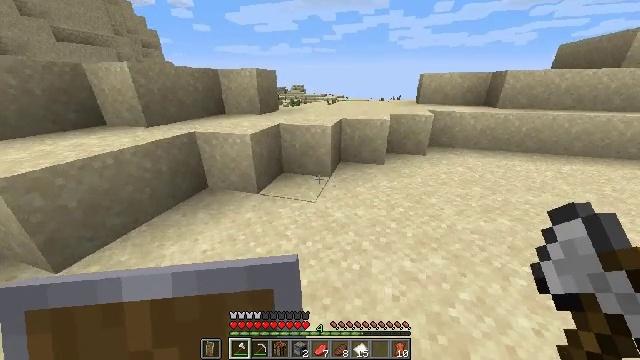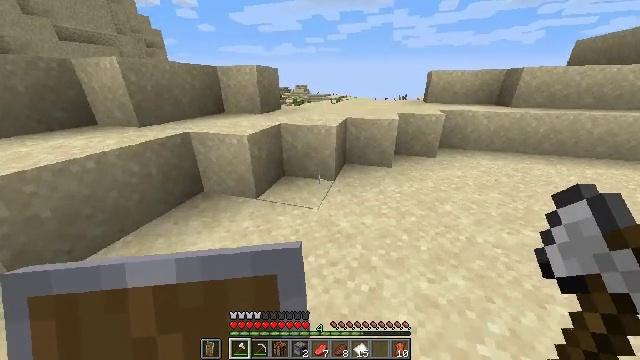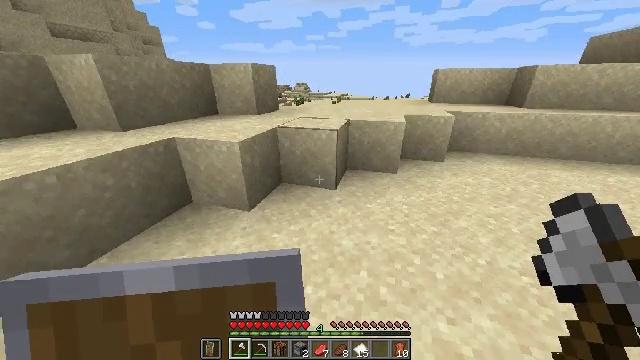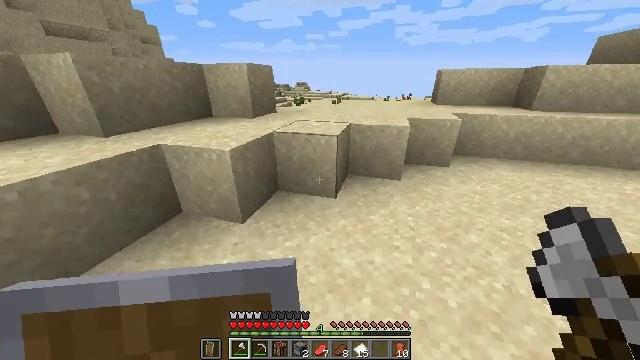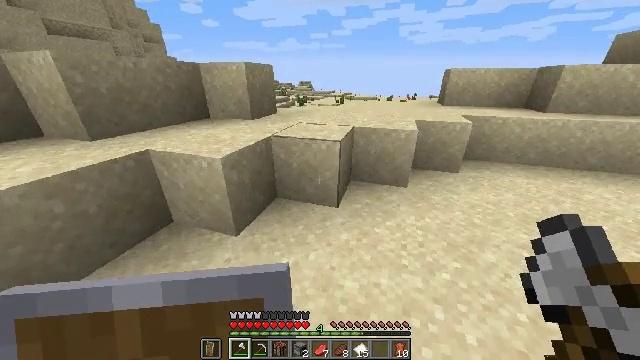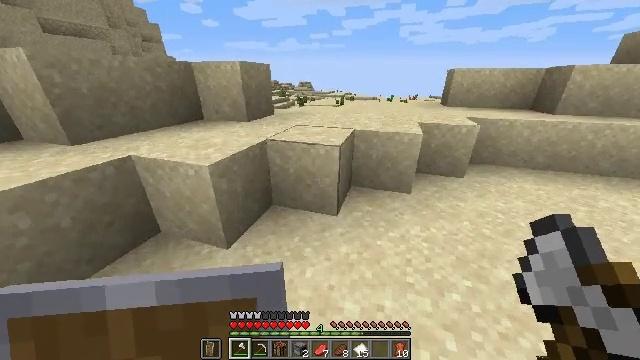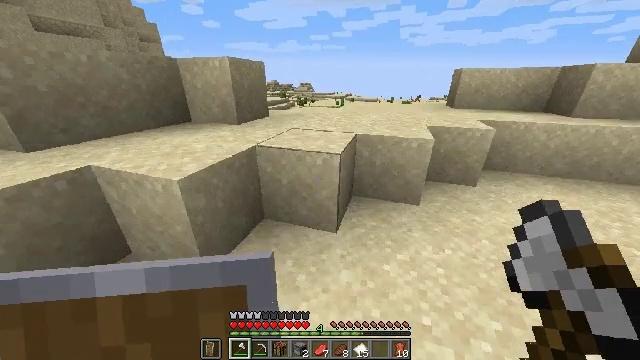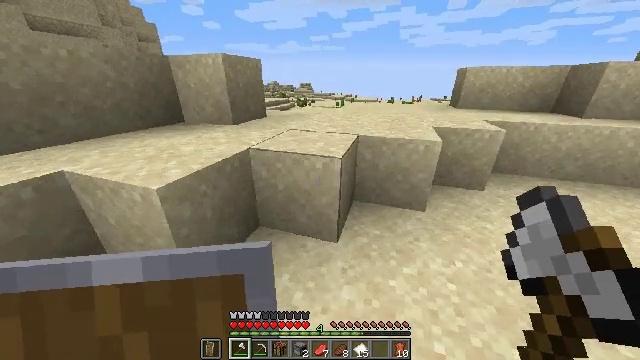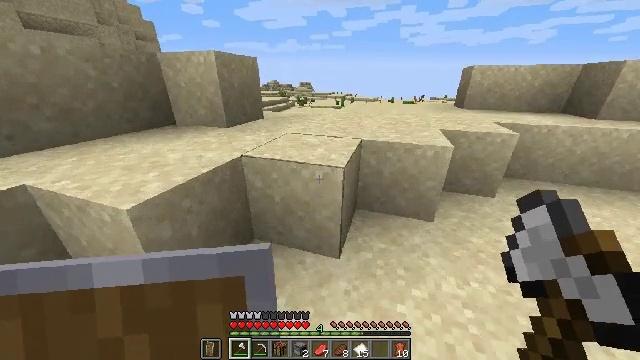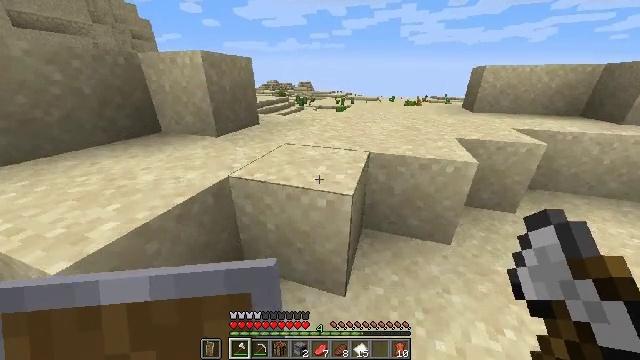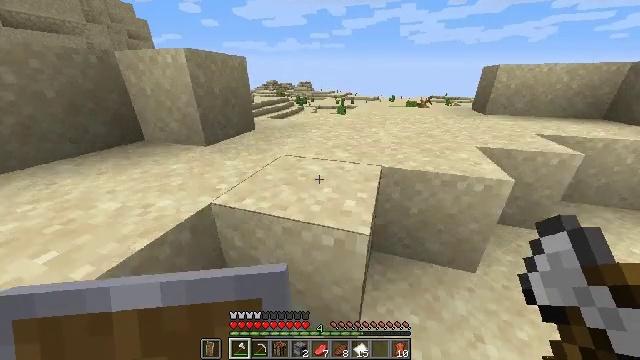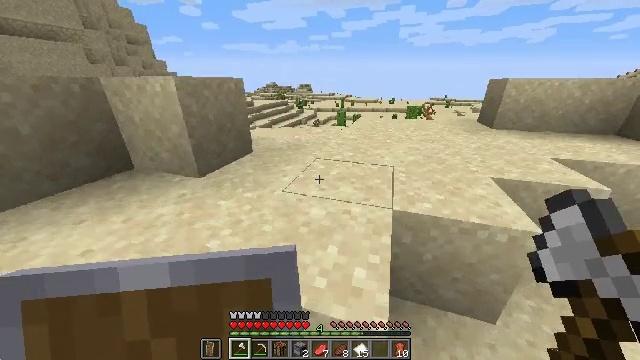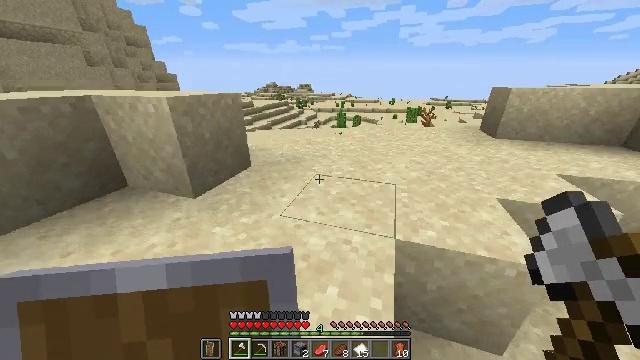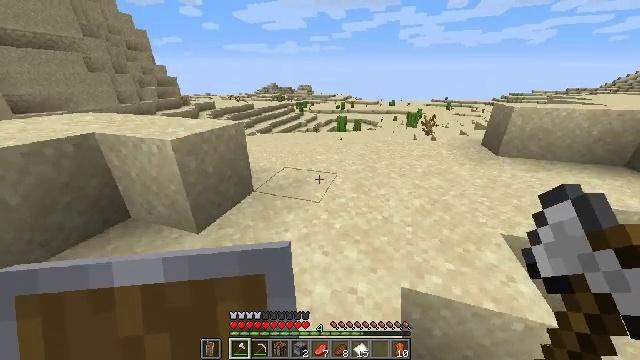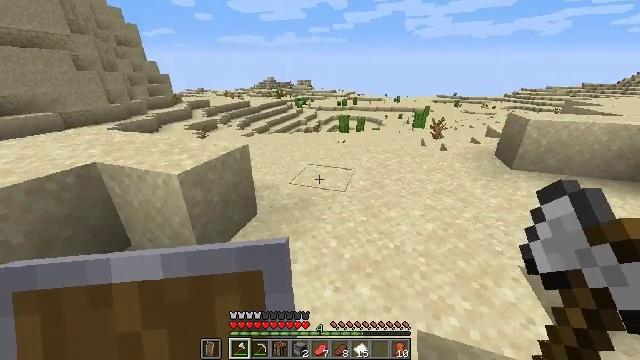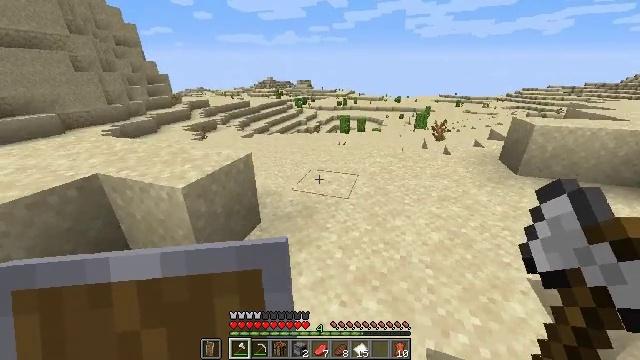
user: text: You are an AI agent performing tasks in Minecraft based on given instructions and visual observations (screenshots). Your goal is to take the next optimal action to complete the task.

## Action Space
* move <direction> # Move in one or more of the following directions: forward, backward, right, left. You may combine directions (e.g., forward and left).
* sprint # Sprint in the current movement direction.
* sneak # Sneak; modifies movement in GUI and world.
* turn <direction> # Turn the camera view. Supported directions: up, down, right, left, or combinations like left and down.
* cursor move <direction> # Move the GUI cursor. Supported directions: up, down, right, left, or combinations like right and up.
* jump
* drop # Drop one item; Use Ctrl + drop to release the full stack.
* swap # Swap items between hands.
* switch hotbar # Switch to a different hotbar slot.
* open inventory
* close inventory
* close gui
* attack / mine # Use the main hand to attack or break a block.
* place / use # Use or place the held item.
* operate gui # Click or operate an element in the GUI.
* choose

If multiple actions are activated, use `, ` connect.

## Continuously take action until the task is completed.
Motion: motion action
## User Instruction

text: Gather a dead bush.
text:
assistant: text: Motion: move forward, sprint
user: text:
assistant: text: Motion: move forward, sprint
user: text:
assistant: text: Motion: move forward, sprint
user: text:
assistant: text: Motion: move forward, sprint
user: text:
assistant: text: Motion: move forward, sprint
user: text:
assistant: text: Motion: move forward, sprint
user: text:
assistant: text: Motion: move forward, sprint
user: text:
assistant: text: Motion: move forward, sprint
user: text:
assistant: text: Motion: move forward, sprint
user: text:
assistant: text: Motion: move forward, sprint
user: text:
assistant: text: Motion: move forward, sprint, jump
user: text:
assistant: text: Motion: move forward, sprint, jump
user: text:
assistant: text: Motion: move forward, sprint, jump
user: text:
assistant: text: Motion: move forward, sprint, jump
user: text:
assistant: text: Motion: move forward, sprint, jump
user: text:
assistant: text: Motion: move forward, sprint, jump
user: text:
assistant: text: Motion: move forward, sprint, jump
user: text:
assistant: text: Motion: move forward, sprint, jump
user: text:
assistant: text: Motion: move forward, sprint, jump
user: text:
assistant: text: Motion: move forward, sprint, turn right, jump
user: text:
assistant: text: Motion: move forward, sprint, turn right and down, jump
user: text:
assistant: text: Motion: move forward, sprint, turn right and down, jump
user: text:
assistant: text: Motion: move forward, sprint, jump
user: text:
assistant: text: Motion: move forward, sprint, jump
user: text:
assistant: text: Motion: move forward, sprint, jump
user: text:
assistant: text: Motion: move forward, sprint, jump
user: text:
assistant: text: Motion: move forward, sprint, jump
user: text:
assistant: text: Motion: move forward, sprint, turn right, jump
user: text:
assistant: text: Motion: move forward, sprint, turn right, jump
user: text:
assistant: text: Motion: move forward, sprint, jump